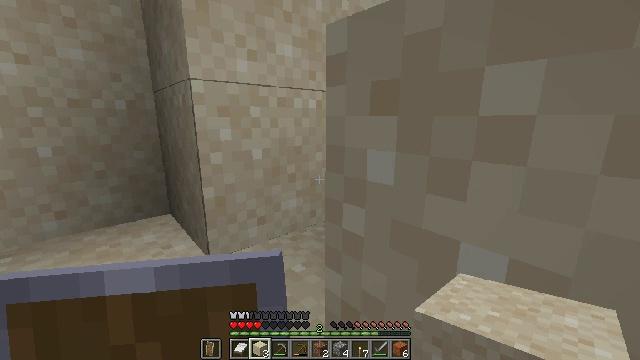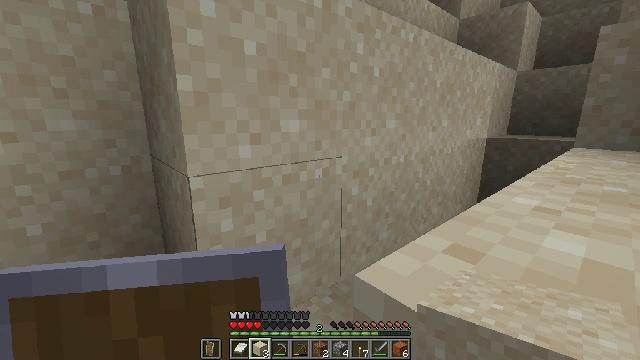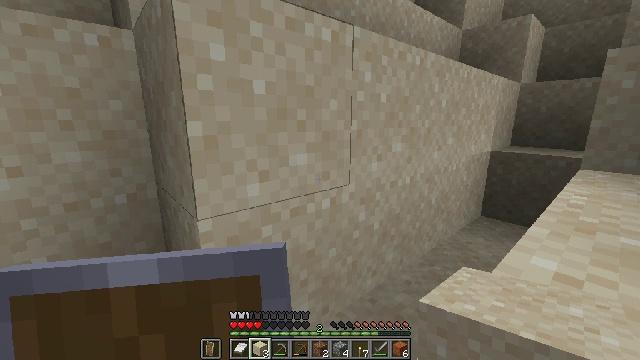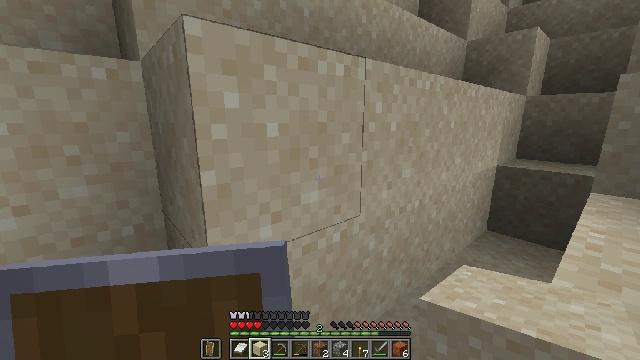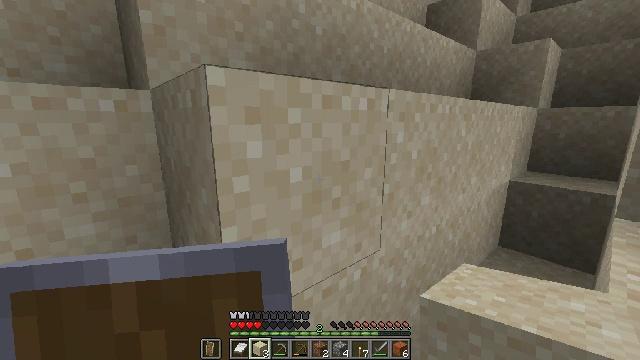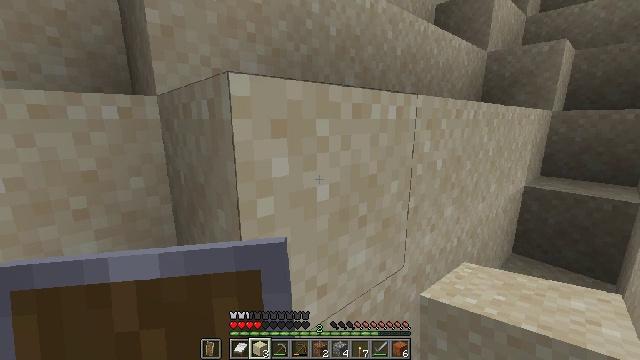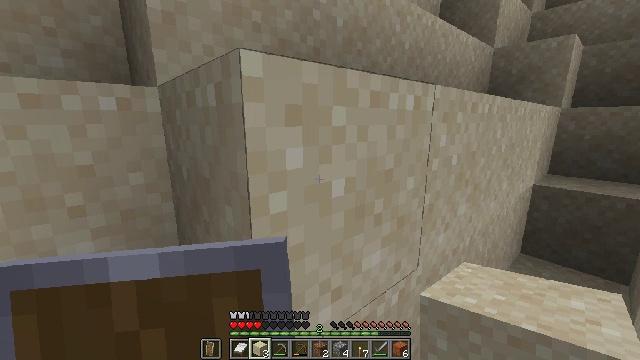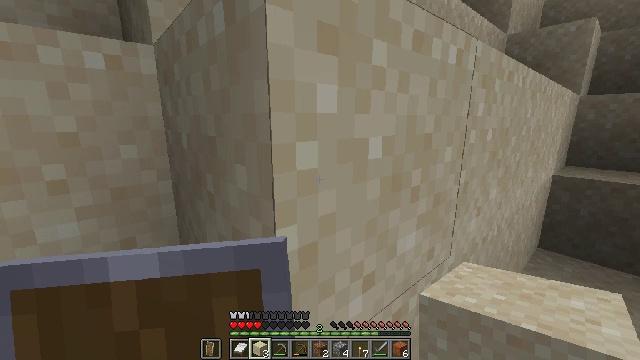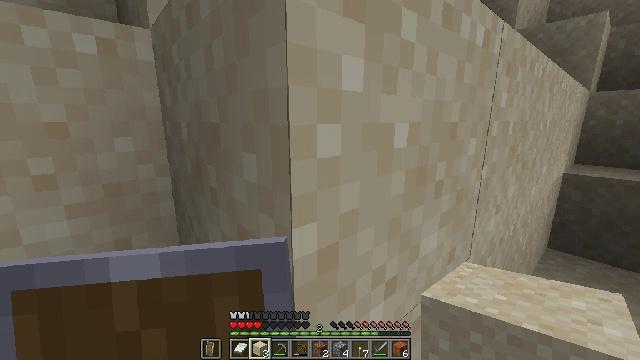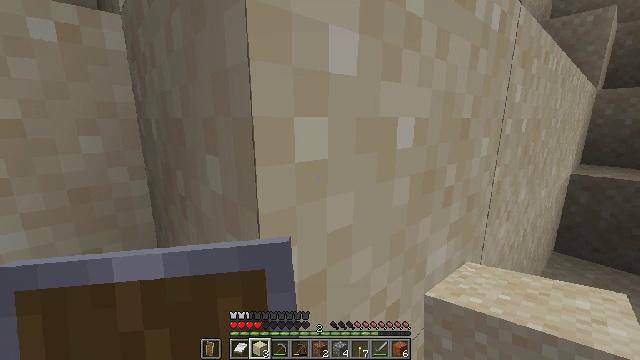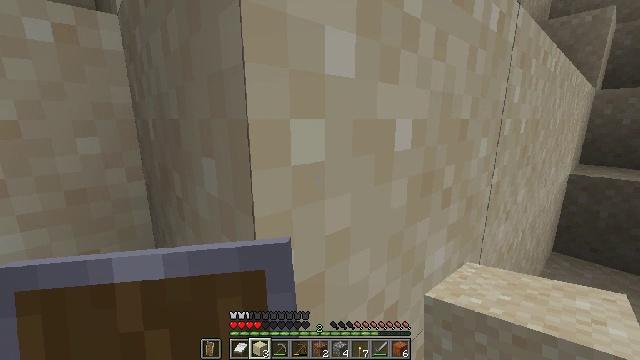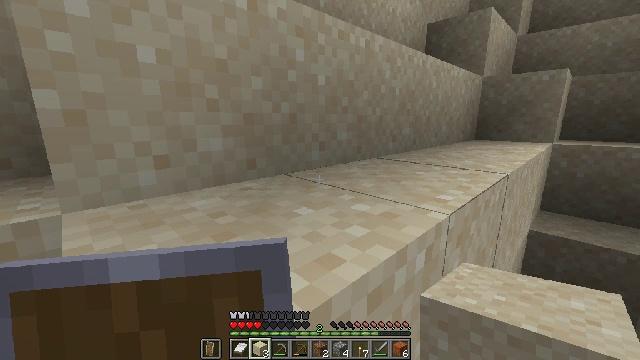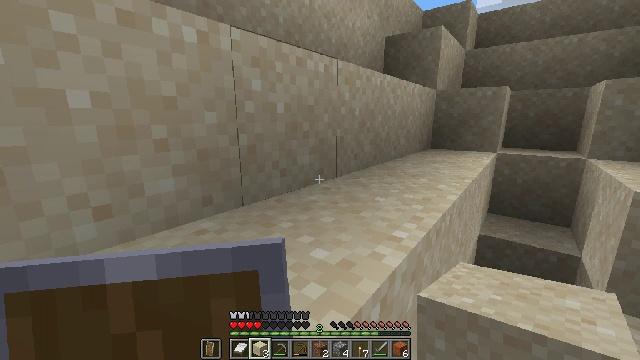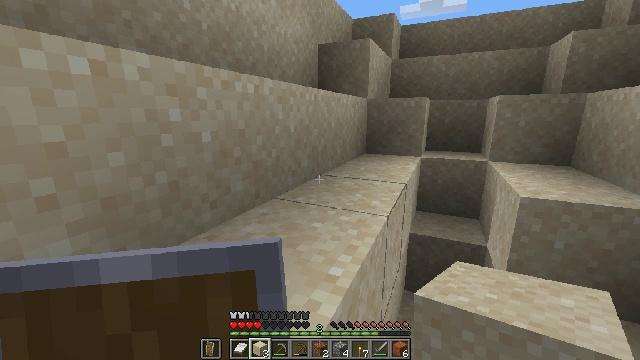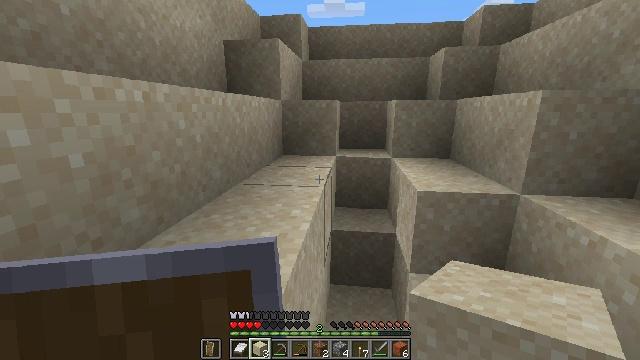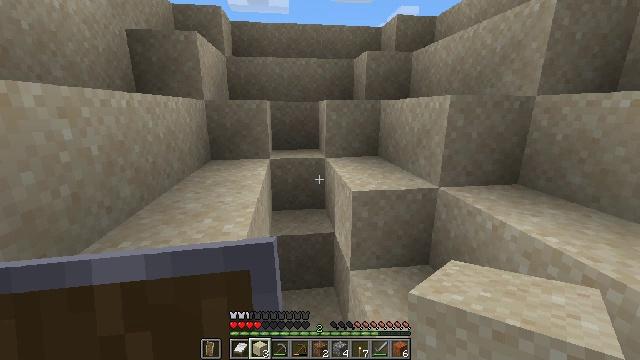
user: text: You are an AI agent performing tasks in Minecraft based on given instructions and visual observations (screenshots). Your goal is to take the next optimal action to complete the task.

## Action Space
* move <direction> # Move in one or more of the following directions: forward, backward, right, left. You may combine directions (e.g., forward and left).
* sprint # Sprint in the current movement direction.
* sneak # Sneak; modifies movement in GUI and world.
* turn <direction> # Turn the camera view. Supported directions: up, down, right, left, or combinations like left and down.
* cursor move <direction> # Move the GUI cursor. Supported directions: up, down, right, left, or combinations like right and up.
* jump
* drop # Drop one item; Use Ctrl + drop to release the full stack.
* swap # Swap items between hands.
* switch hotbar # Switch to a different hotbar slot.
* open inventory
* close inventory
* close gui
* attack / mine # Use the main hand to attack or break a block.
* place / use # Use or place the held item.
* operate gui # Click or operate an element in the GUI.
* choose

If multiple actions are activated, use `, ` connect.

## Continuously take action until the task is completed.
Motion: motion action
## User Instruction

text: Dig up some sand.
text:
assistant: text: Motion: move forward, jump
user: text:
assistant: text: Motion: move forward, jump
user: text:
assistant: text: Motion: move forward, jump
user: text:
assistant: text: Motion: move forward, jump
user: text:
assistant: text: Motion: move forward, jump
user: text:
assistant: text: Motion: move forward, jump
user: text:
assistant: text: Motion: move forward, jump
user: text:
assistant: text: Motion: move forward, jump
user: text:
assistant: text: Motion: move forward, jump
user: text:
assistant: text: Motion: move forward, jump
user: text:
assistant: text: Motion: move forward, turn right, jump
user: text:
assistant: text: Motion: move forward, turn right, jump
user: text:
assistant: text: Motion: move forward, turn right, jump
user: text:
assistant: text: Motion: move forward, turn right, jump
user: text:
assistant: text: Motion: move forward, turn right, jump
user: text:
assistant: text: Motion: move forward, turn right, jump
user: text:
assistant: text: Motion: move forward, jump
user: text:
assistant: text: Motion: move forward, jump
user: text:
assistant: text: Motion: move forward, jump
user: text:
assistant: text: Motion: move forward, turn up, jump
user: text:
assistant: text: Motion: move forward, turn left and up, jump
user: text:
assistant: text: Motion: move forward, turn left and up, jump
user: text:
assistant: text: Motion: move forward, turn left and up, jump
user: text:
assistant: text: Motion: move forward, turn up, jump
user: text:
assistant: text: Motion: move forward, jump
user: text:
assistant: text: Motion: move forward, jump
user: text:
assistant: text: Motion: move forward, jump
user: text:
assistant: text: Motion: move forward, jump
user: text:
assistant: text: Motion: move forward, jump
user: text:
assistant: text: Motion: move forward, jump